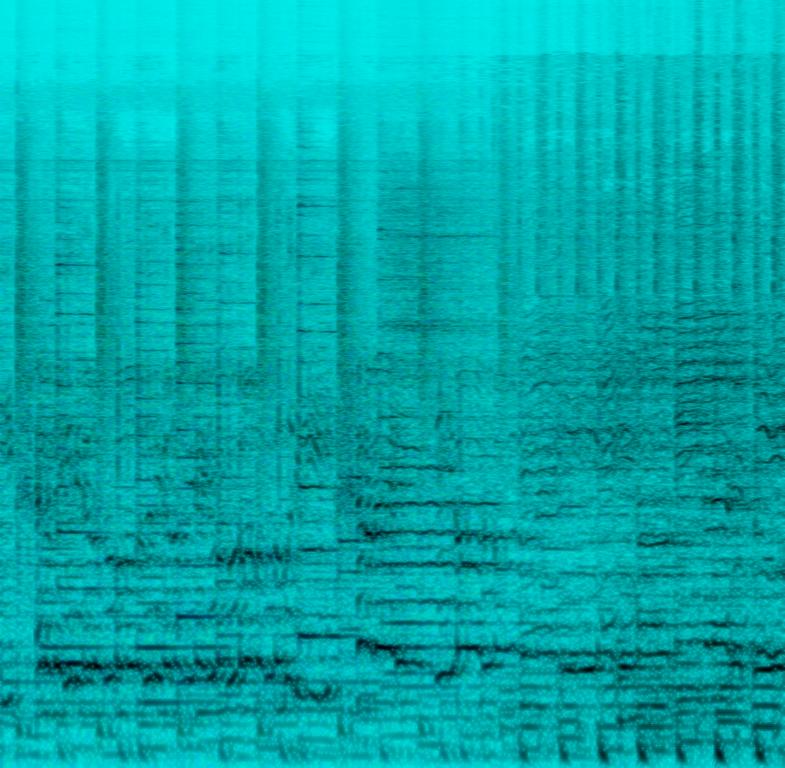
A female and male duo yodeling over a fast bluegrass band. The bass and drums are steady and simple as is the chord progression. The guitarist and other instrumentalists are virtuosic.